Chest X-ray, AP view. Patient: 46 years old, sex F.
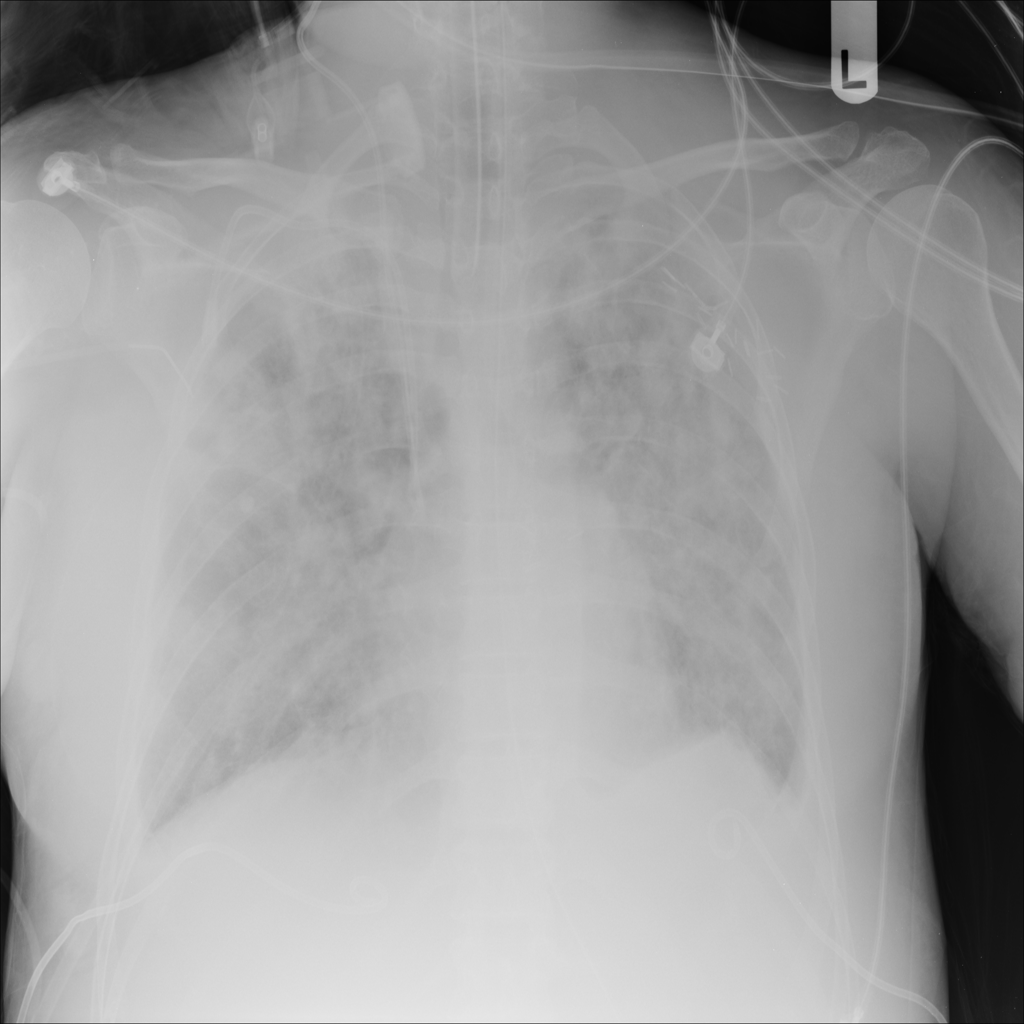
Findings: Infiltration